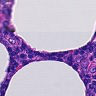
Metastatic tissue present: no